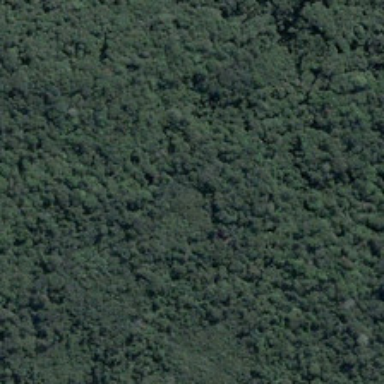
This piece of the forest is green and dense .